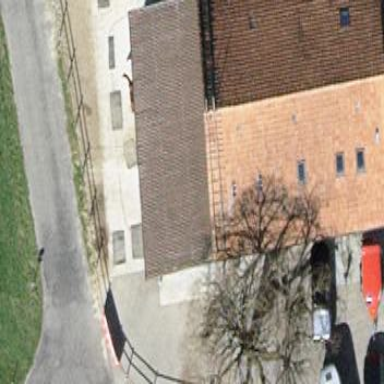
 where the roof is oriented along the structure."